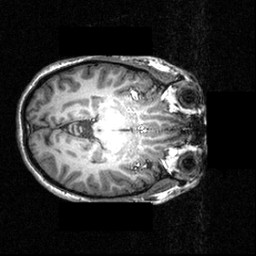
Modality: T1w
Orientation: axial
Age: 23
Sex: female
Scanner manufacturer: siemens
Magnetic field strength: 3.951 T
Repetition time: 1.5 s
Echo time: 0.00335 s